Question: I really do not understand how is this error happening at this code. Please check the code yourself
'''
void dispatcherTimer_Tick(object sender, EventArgs e)
{
string srUrl = lstLocalIndex[irLocalIndex] + lstMainIndex[irMainIndex].Replace("0;","");
Task.Factory.StartNew(() =>
{
startNewWindow(srUrl);
});
}
void startNewWindow(string srUrl)
{
NewWindowThread<TitleWindow, string>(c => new TitleWindow(c), srUrl);
}
'''
Now this code is where the error happening. I will also attach screenshot
'''
private void NewWindowThread<T, P>(Func<P, T> constructor, P param) where T : Window
{
Thread thread = new Thread(() =>
{
T w = constructor(param);
w.Show();
w.Closed += (sender, e) => w.Dispatcher.InvokeShutdown();
try
{
System.Windows.Threading.Dispatcher.Run();
}
catch
{
}
});
thread.SetApartmentState(ApartmentState.STA);
try
{
thread.Start();
}
catch
{
}
}
'''
This error causes whole software throw error and stop working even though i am calling them in new thread :(
This line throwing error
Please check also screenshot

C# 4.0 WPF
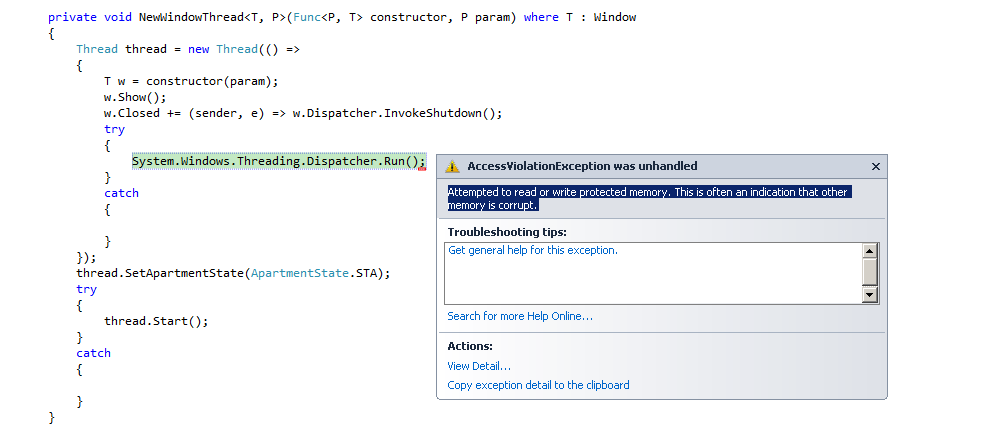
Answer: You are using a lambda as a thread function. This lambda is called on a new thread. At the
moment the thread is actually created, it will look for the argument you supply, which is a local variable srUrl, but by the time this happens your function (dispatcherTimer_Tick) has already exited, so srUrl will be in a part of the stack that is no longer properly defined (hence the access violation). The easy fix is to define a variable in the class and stuff the srLoc there quickly. A more proper solution is to actually pass the srLoc as argument:
'''
() =>
{
startNewWindow(srUrl);
}
'''
becomes
'''
(Action<string>){x => {startNewWindow(x);},
new object[] {srUrl}
'''
Now the function reference and a proper copy of the string are saved for the function call, and it doesn't matter that the original srUrl is out of scope by the time the thread kicks in. I'm not sure whether the task factory allows the argument array to be passed. dispatchers normally have an overload for this, so maybe you want to let your window take care of this.
Now you actually do this a few times, so you may need to wrap the arguments each time they are passed.